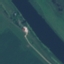
Land use / land cover class: River